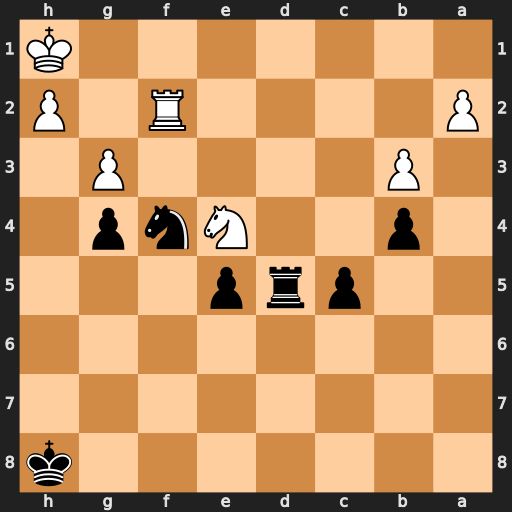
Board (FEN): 7k/8/8/2prp3/1p2Nnp1/1P4P1/P4R1P/7K
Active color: b
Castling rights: -
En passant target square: -
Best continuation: Rd1+ Rf1 Rxf1#